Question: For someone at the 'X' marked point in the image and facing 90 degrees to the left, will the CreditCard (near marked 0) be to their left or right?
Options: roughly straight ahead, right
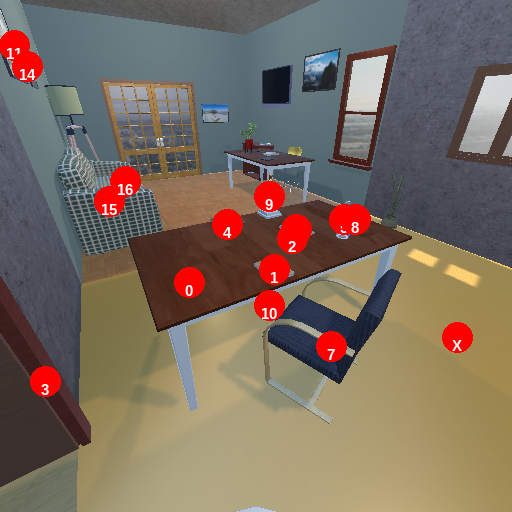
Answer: roughly straight ahead